Field crop: tomato
Growth stage: 2
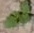
Species: solanum